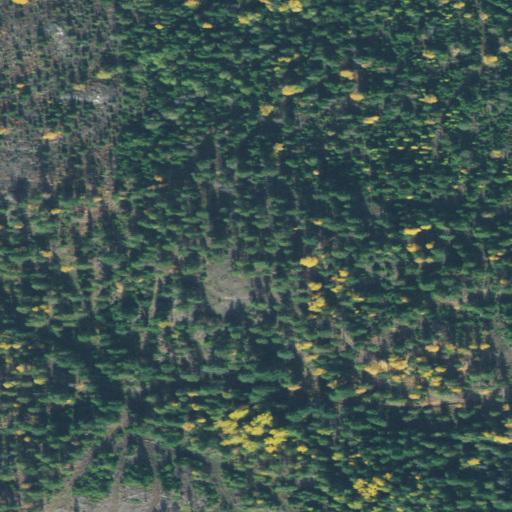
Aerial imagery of mountain in Idaho named Lightning Peak containing evergreen forest, shrub, and grassland